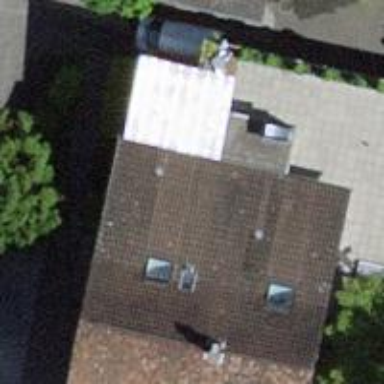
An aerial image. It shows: Restaurant.